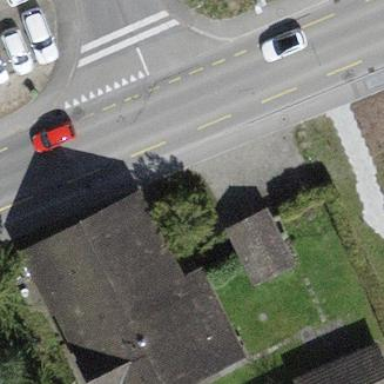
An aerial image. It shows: Building with tile roof.